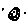
Label: moon